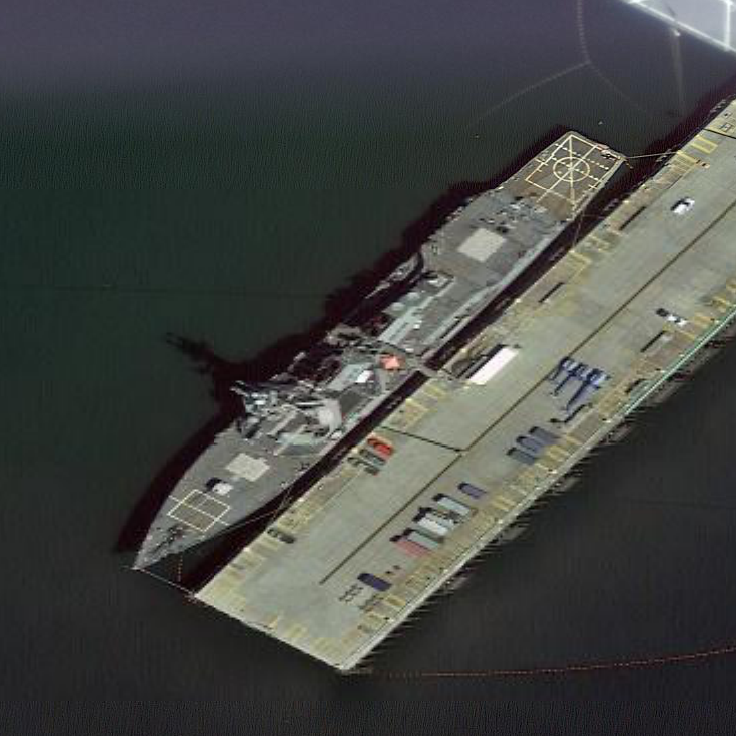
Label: destroyer